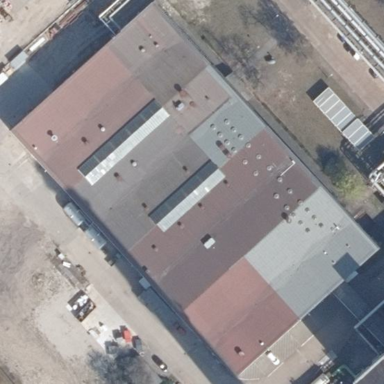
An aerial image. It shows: Industrial building.